Interaction volume radius: 10 \u00c5
Interaction volume height: 25 \u00c5
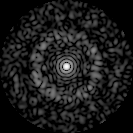
Disorder parameter: 0.8509